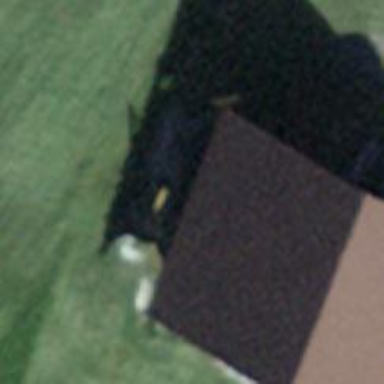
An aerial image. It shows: Rural barn.